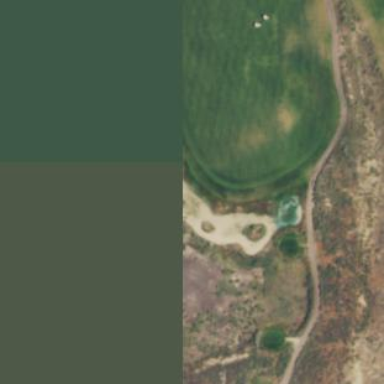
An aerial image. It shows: Bunker filled with sand on golf course.